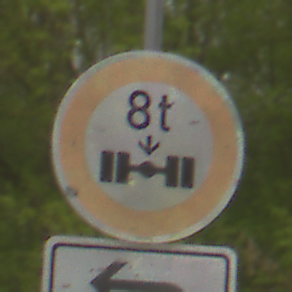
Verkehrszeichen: TatsaechlicheAchslast
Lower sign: RichtungsangabeDurchPfeile2
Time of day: MorningAfternoon
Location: Outdoor (Nature)
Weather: Overcast
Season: NotSpecified
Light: Natural